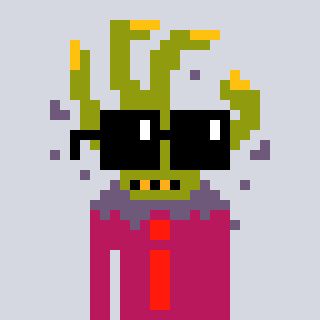
a pixel art character with square black sunglasses, a zombie-hand-shaped head and a darkpink-colored body on a cool background